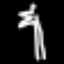
Label: palm tree